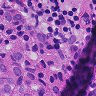
Metastatic tissue present: yes